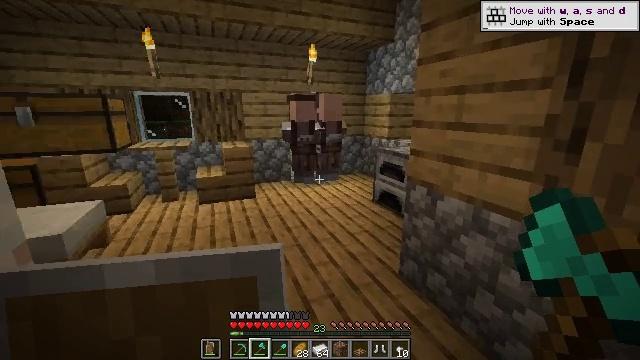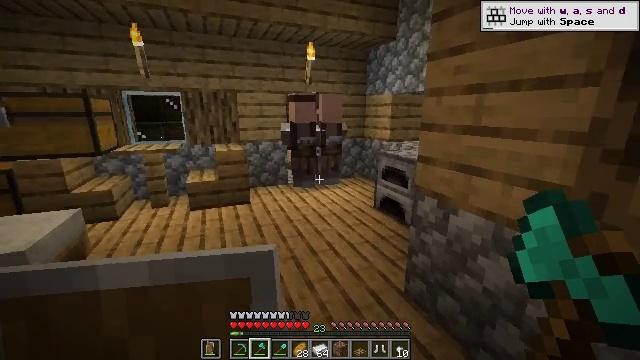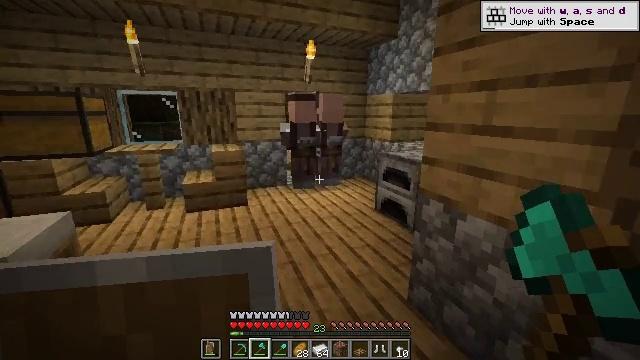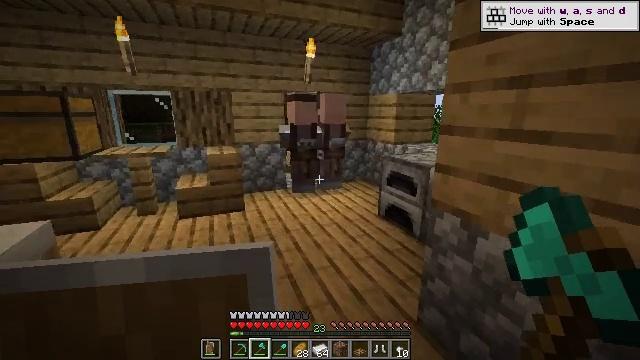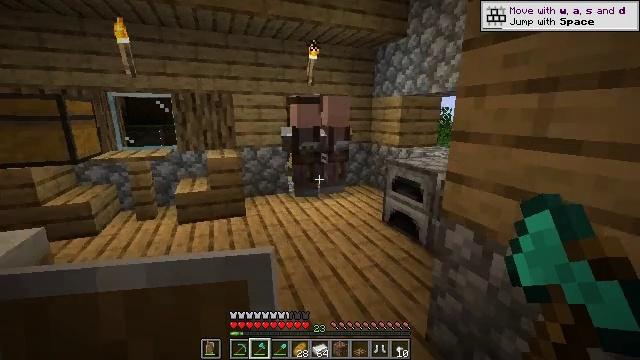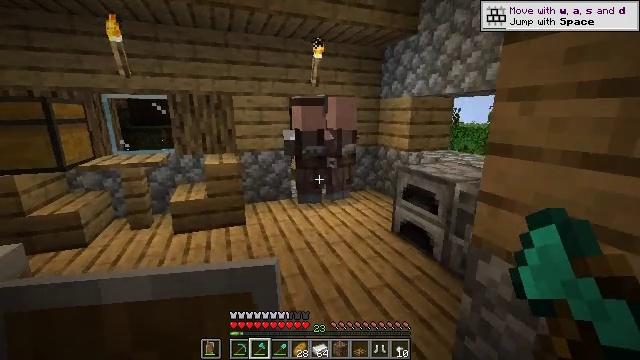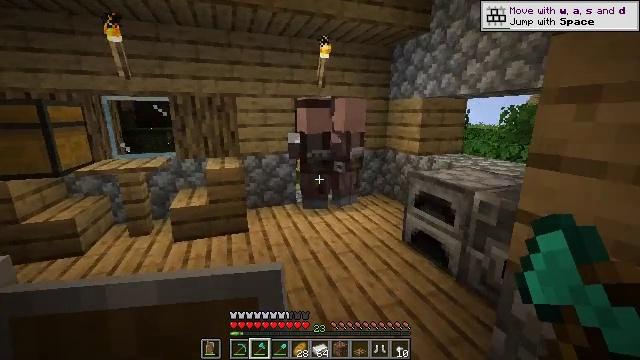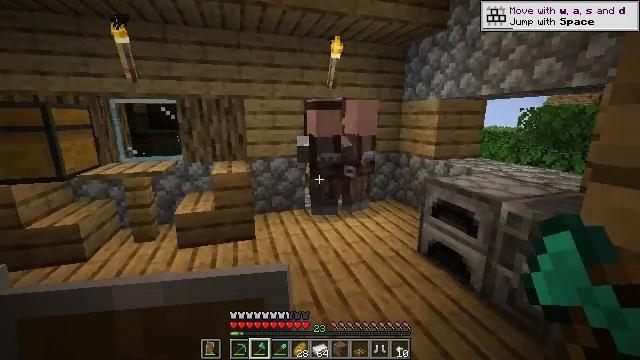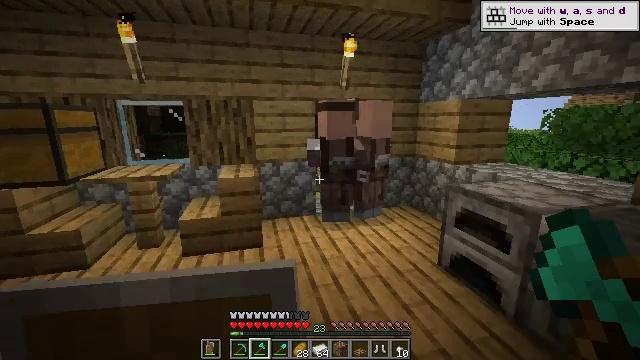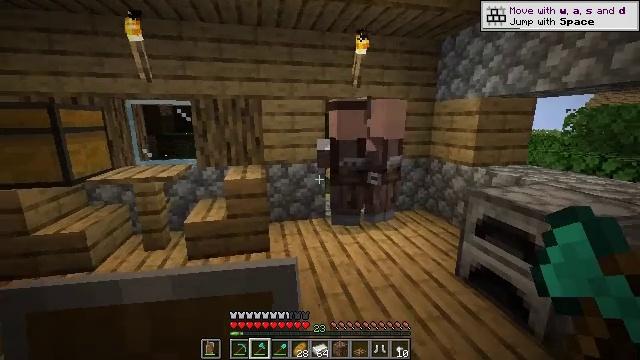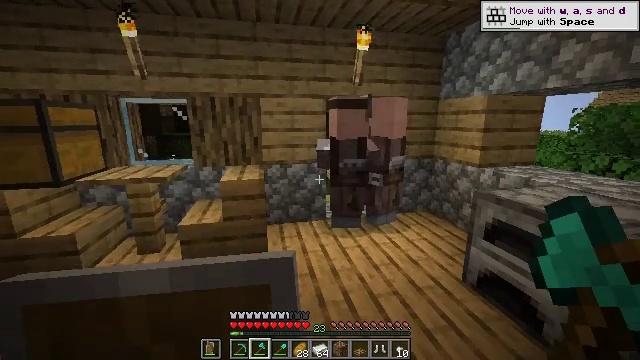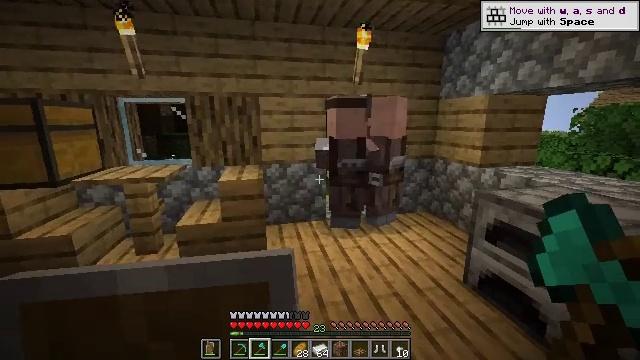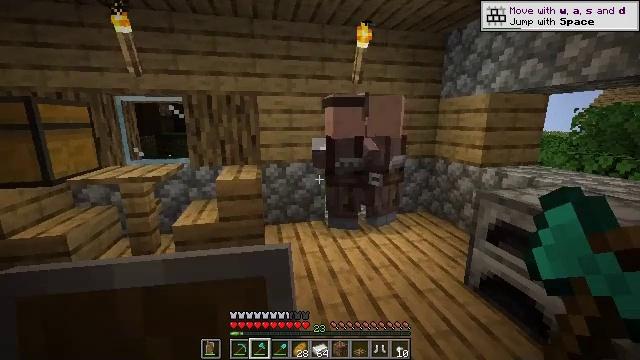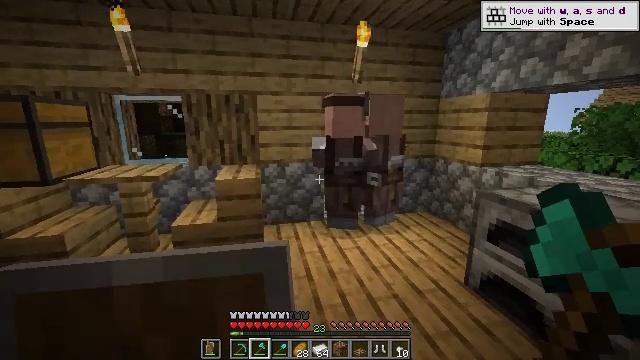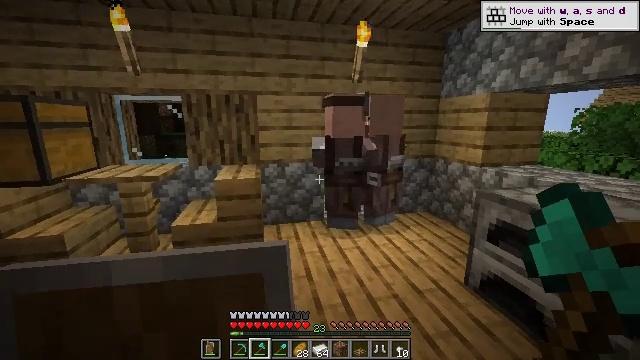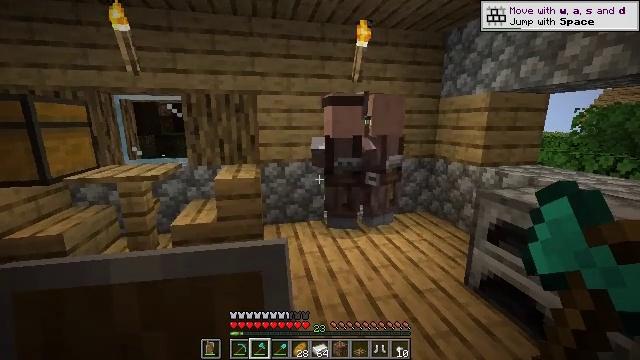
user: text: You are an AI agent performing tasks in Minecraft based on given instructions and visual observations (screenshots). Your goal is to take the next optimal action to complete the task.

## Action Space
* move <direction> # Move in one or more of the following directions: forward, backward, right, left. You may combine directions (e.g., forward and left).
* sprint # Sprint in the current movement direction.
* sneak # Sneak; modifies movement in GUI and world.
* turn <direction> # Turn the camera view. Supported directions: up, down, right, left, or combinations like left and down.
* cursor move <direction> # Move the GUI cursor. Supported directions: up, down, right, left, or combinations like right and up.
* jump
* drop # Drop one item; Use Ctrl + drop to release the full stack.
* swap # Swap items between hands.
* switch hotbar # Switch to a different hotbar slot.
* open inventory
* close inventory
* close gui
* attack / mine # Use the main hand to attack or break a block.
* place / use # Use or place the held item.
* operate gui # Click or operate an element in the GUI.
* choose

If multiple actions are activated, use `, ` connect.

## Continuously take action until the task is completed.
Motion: motion action
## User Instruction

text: craft item air
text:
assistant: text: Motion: move forward
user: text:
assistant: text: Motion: move forward
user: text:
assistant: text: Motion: move forward
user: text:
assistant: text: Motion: move forward
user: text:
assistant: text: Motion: move forward
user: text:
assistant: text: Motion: move forward, turn left
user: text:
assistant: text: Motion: move forward, turn left
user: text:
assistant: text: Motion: move forward, turn left
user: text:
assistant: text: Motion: turn left
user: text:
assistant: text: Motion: no_op
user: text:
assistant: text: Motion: no_op
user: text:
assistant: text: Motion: no_op
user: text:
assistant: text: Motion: no_op
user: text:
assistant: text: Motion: no_op
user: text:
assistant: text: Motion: no_op
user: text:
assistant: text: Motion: no_op
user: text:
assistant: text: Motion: no_op
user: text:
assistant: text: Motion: no_op
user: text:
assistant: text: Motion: no_op
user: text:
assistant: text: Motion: no_op
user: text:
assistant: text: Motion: no_op
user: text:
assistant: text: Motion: no_op
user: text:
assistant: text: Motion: no_op
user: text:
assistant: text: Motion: no_op
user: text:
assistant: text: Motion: no_op
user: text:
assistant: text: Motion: no_op
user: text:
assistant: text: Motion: no_op
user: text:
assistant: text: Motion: no_op
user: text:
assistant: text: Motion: no_op
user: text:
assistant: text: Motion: no_op